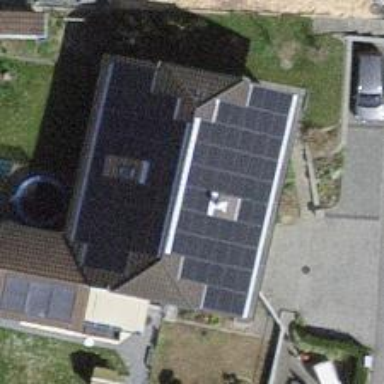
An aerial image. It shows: Solar power generator.